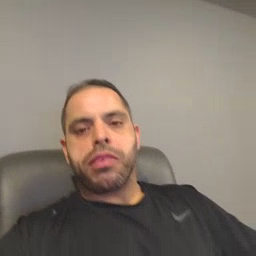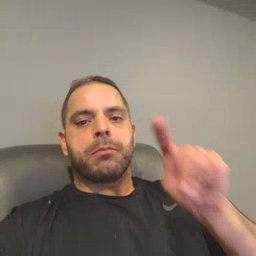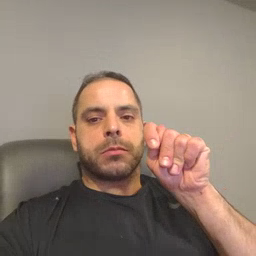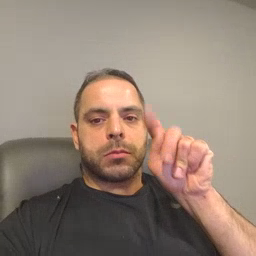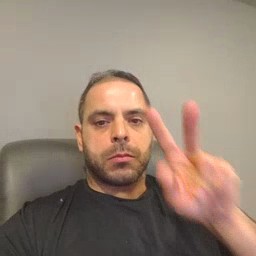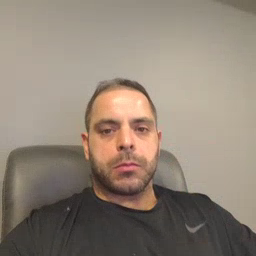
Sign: TV